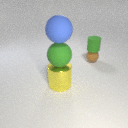
large blue rubber sphere above large yellow metal cylinder